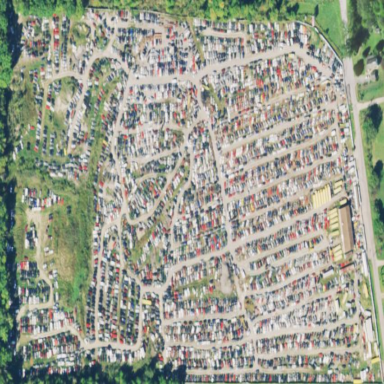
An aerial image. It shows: Industrial area designated as scrap yard.